The plot shows how the frequency content of a rotor-rig vibration signal evolves over time (STFT spectrogram). Determine the machine's mechanical condition. Answer with exactly one of: normal, misalignment, unbalance, looseness.
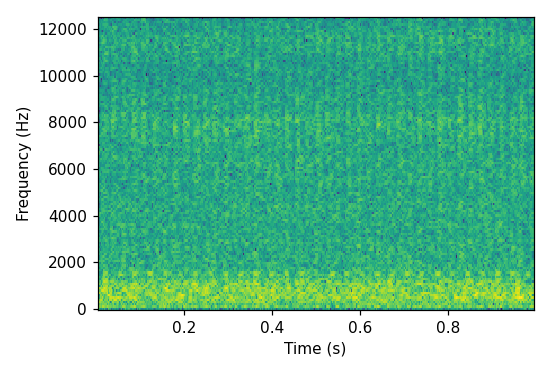
Answer: unbalance